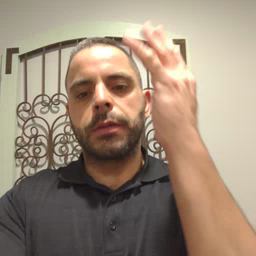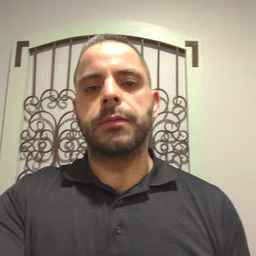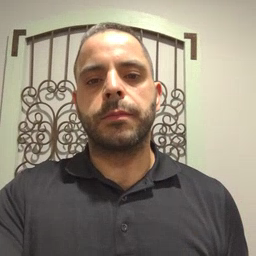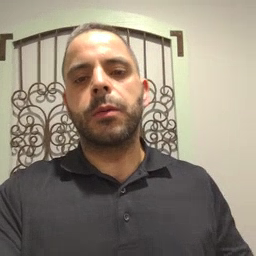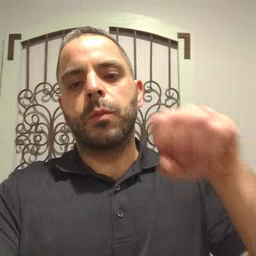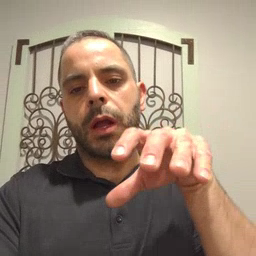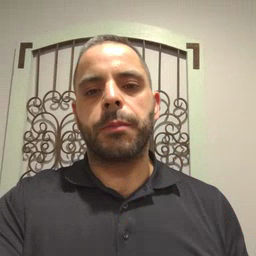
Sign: drop